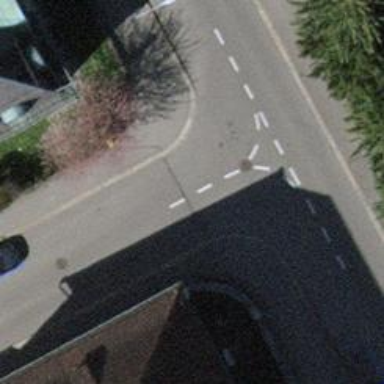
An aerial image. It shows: Unmarked road crossing.